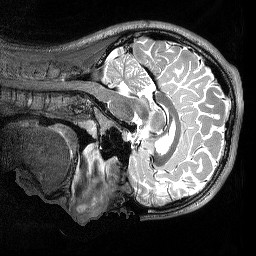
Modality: T2w
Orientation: sagittal
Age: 40
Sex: male
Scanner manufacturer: siemens
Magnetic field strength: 3 T
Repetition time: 3.2 s
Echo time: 0.564 s